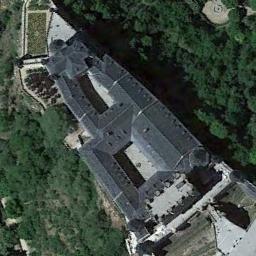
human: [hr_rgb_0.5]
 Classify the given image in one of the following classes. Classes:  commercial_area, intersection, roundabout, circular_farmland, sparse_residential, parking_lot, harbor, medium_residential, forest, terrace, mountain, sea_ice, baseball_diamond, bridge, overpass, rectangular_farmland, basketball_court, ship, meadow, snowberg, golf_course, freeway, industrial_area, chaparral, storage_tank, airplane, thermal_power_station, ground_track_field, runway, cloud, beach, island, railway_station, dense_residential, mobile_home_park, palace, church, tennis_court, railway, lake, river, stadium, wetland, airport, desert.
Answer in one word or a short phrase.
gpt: palace